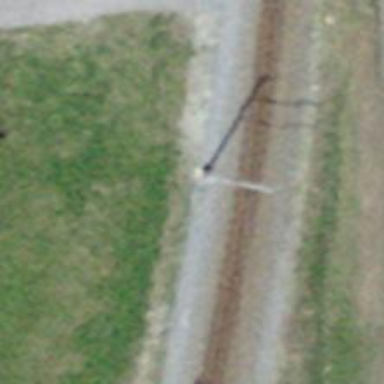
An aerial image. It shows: Catenary mast for power lines.